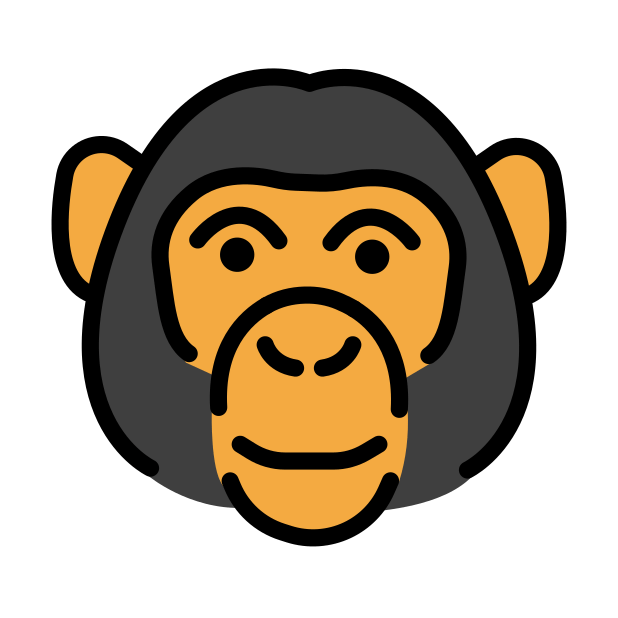
monkey face